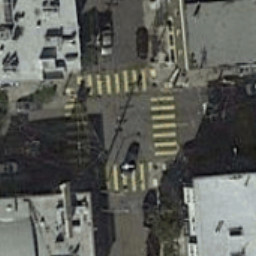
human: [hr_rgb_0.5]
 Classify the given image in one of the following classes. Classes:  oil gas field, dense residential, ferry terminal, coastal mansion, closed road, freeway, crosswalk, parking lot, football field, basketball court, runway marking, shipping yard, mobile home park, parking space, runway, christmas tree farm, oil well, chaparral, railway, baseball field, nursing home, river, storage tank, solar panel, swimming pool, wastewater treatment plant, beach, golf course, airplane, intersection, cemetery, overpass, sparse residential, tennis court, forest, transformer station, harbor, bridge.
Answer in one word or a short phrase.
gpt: crosswalk